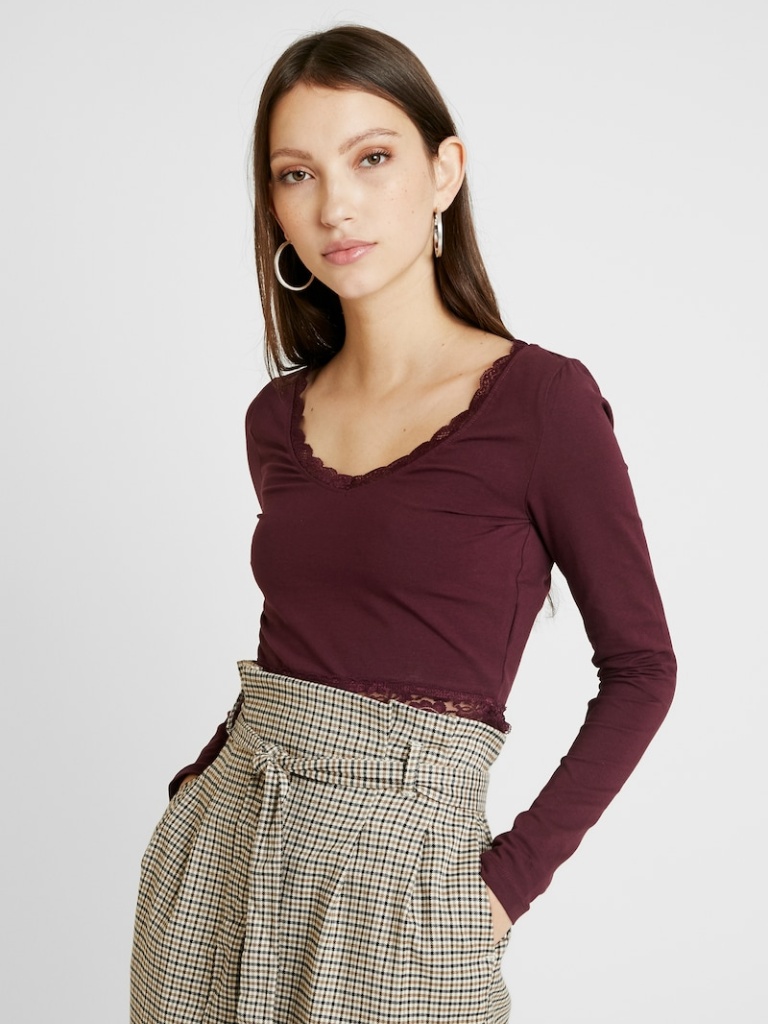
cotton tight a long-sleeved with the sleeves down cropped length Fully Tucked in v-neck blouse